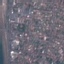
Label: Residential